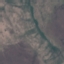
Label: HerbaceousVegetation